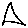
Label: triangle